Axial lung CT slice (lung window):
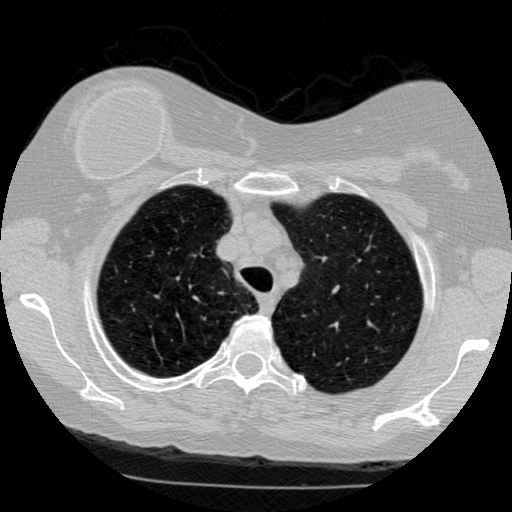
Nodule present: no